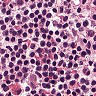
Metastatic tissue present: no